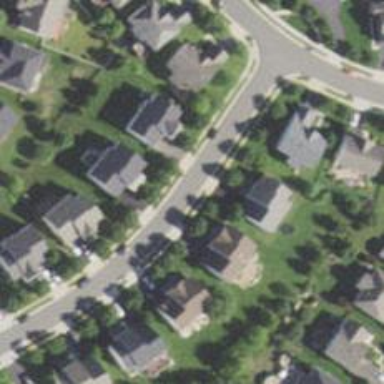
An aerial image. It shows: Smooth asphalt road in residential area.